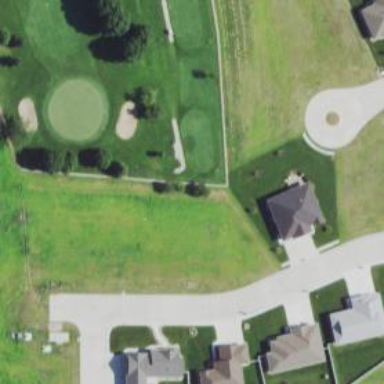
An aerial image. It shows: Pathway for golfing.